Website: apple
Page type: receipt
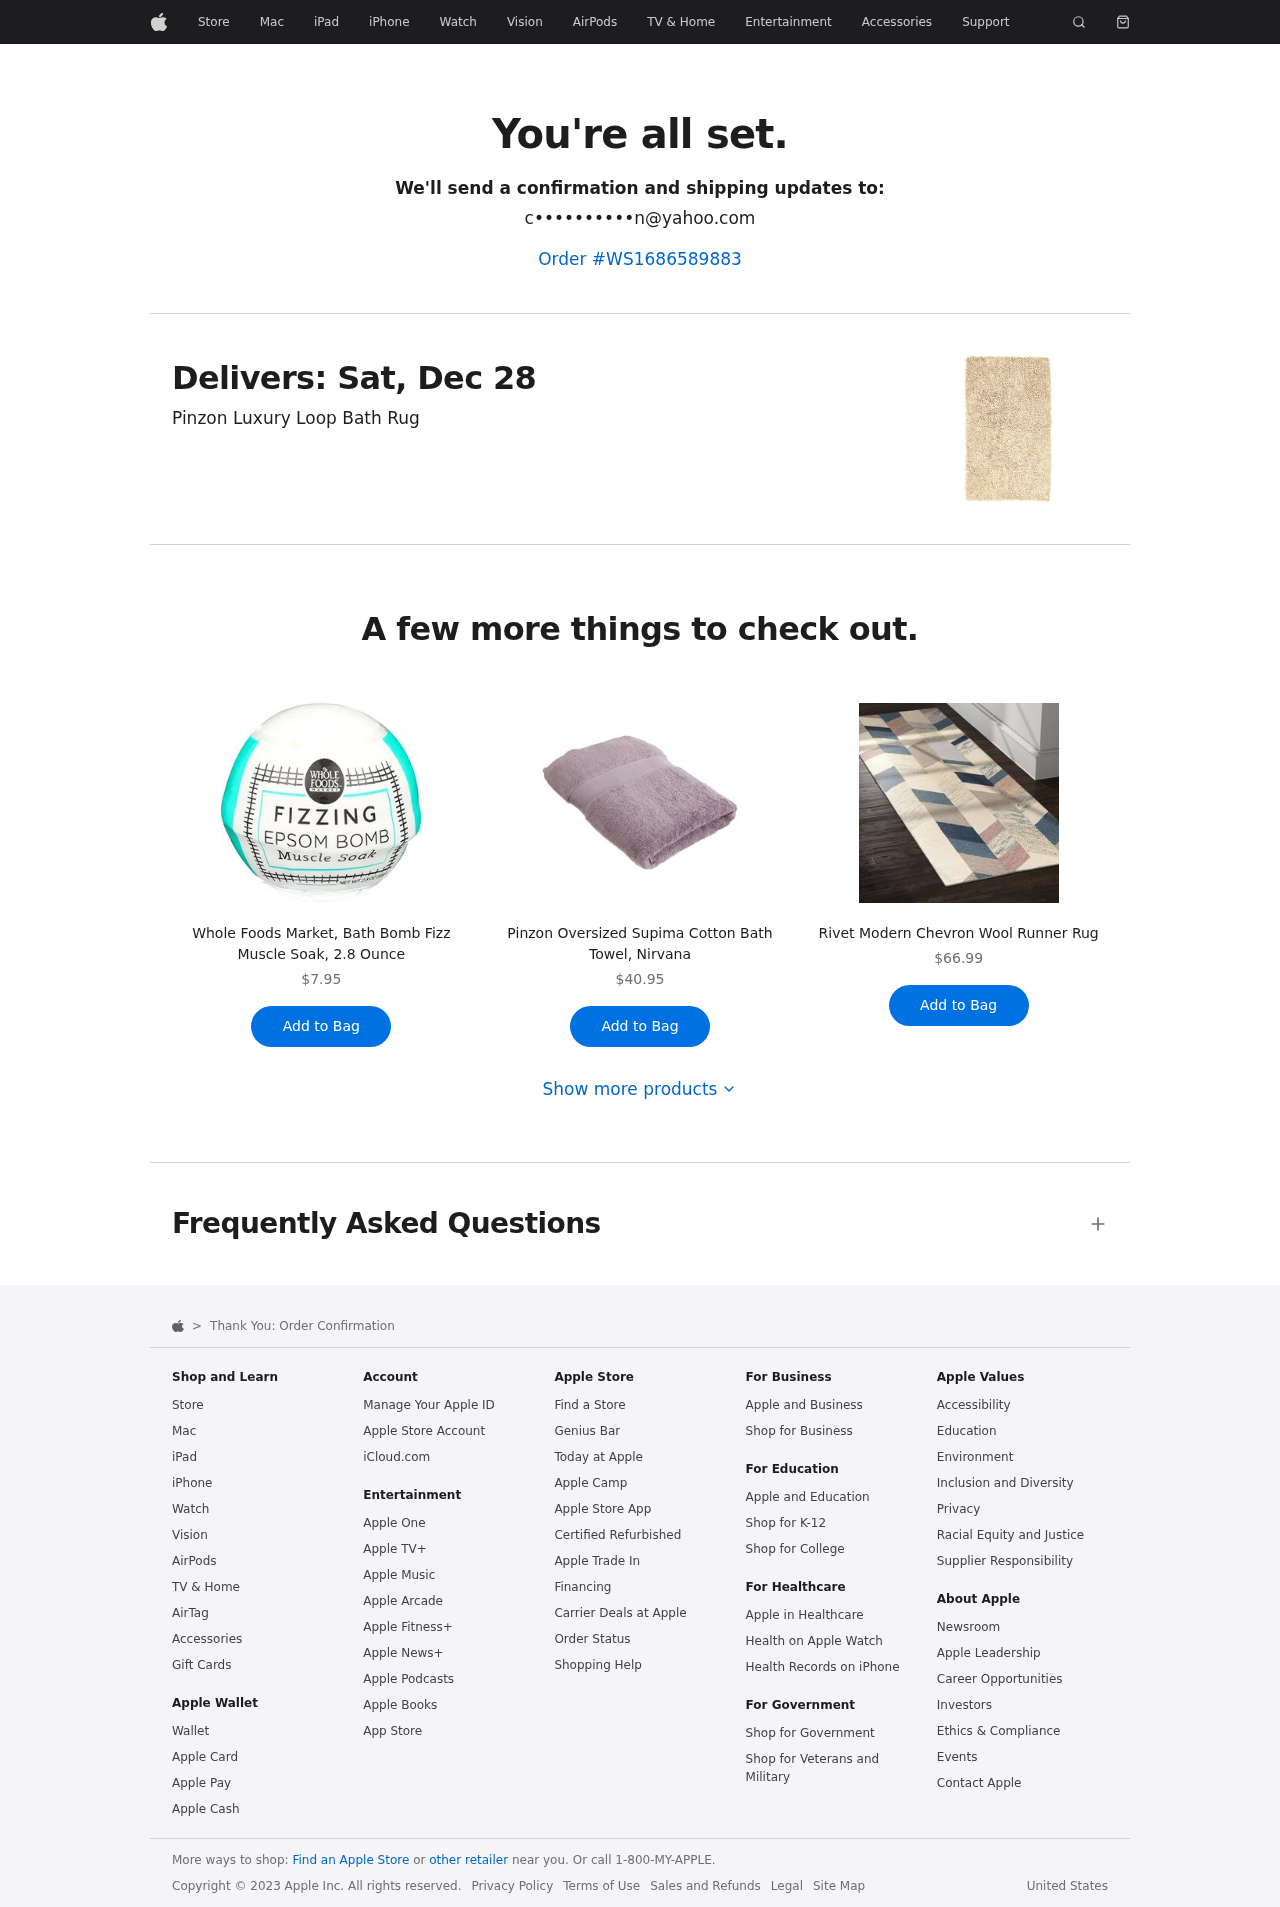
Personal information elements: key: PII_EMAIL
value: c••••••••••n@yahoo.com
Product elements: key: PRODUCT1_NAME
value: Pinzon Luxury Loop Bath Rug
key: PRODUCT2_NAME
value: Whole Foods Market, Bath Bomb Fizz Muscle Soak, 2.8 Ounce
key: PRODUCT2_PRICE
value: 7.95
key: PRODUCT3_NAME
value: Pinzon Oversized Supima Cotton Bath Towel, Nirvana
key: PRODUCT3_PRICE
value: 40.95
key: PRODUCT4_NAME
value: Rivet Modern Chevron Wool Runner Rug
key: PRODUCT4_PRICE
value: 66.99
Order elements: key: ORDER_ID
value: Order #WS1686589883
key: ORDER_DELIVERY_DATE
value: Delivers: Sat, Dec 28